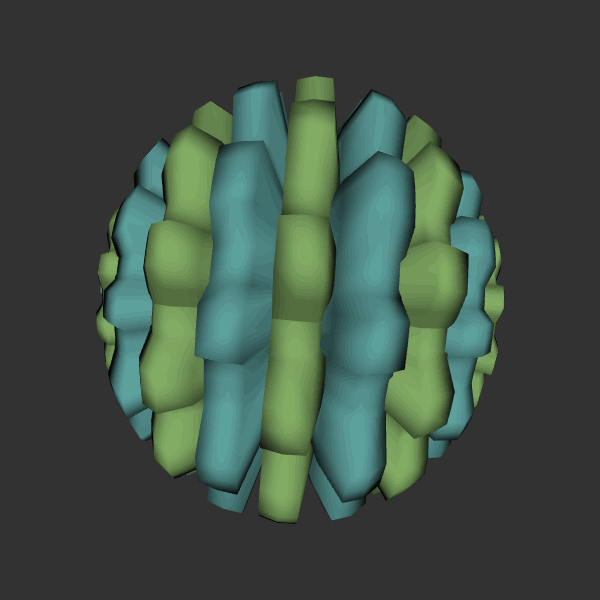
Background: dark